Frequency: 99900
Velocity: 0,3100
Power: 34,9
Pulse duration: 0,0000001
Pass count: 1
Magnification: 10
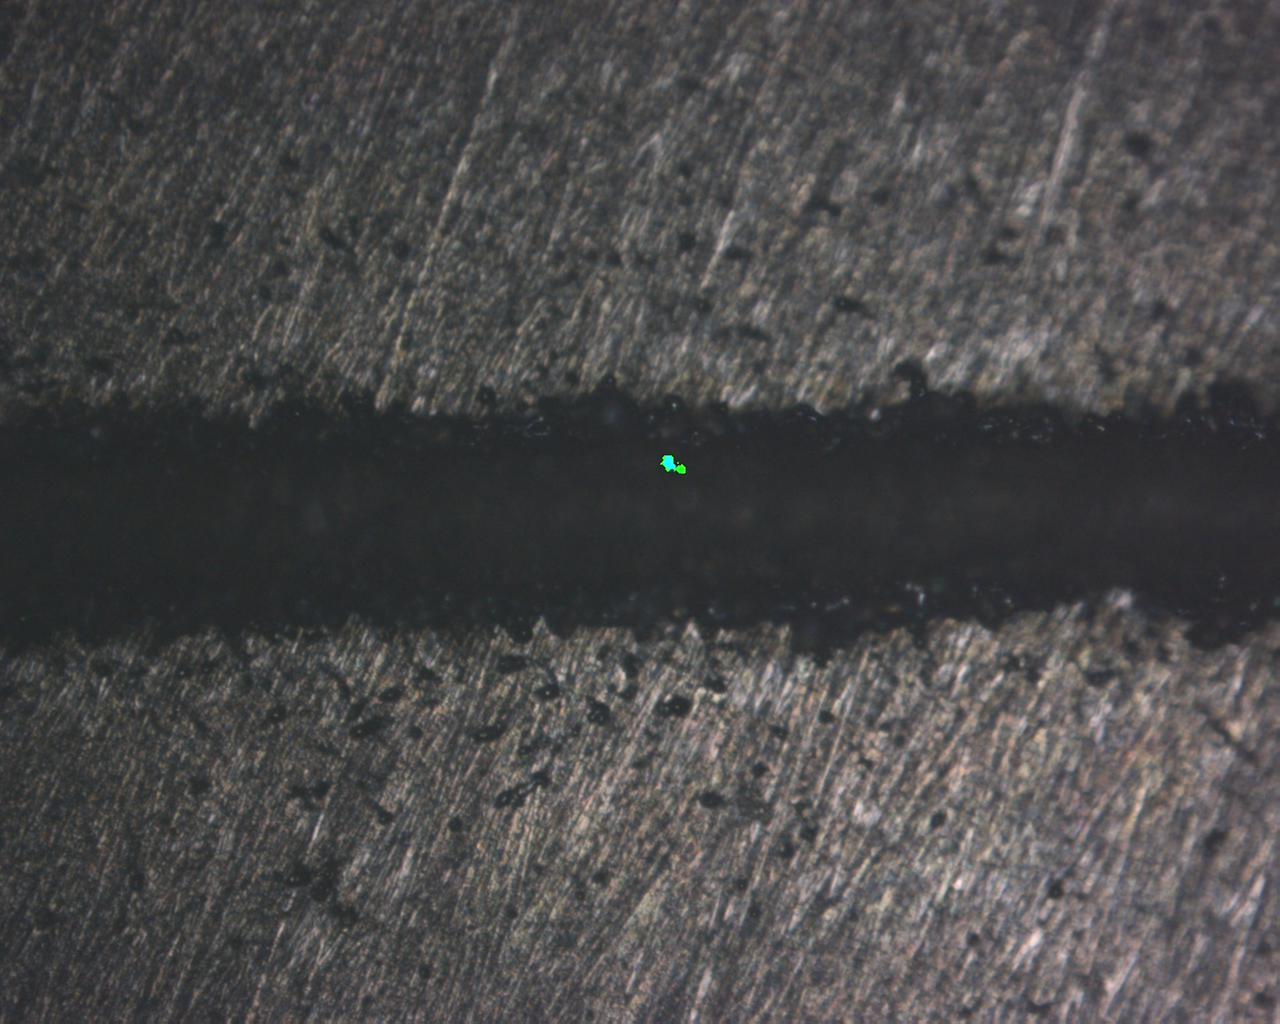
Measured width: 150.641
Other width: 92.936